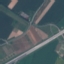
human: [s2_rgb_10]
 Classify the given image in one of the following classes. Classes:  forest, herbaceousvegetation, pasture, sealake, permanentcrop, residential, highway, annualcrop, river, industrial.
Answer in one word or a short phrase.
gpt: Highway